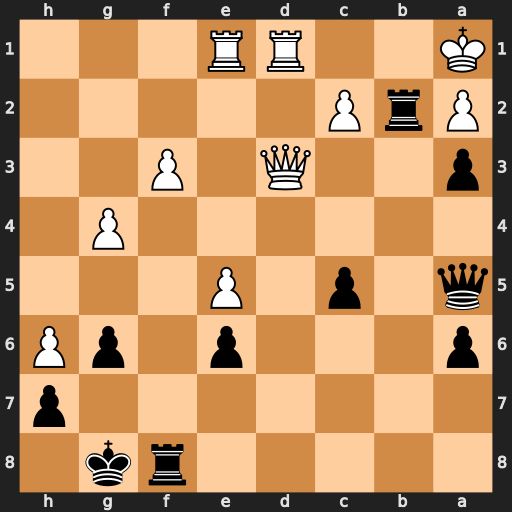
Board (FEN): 5rk1/7p/p3p1pP/q1p1P3/6P1/p2Q1P2/PrP5/K2RR3
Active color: b
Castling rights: -
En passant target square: -
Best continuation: Qb4 Rb1 c4